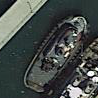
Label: civil